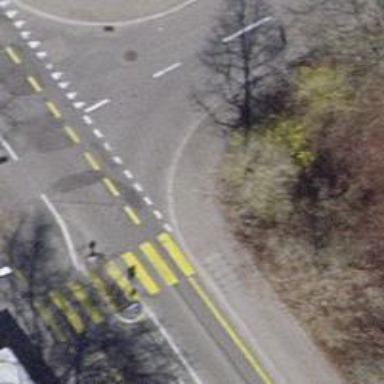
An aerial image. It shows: Asphalt sidewalk along the footway.